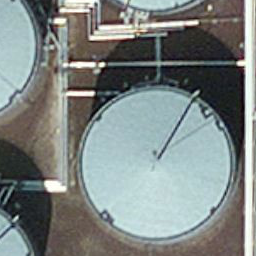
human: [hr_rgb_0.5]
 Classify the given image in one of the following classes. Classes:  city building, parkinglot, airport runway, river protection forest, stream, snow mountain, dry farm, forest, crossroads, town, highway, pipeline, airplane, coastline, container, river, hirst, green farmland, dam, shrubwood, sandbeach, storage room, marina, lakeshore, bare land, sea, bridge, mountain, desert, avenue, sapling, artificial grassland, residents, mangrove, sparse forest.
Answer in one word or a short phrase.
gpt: storage room